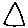
Label: triangle